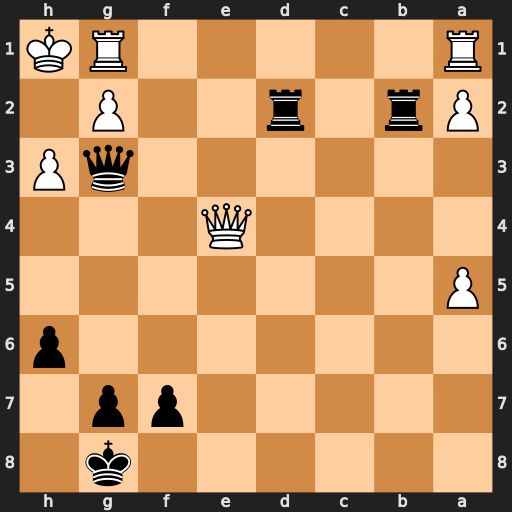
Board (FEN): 6k1/5pp1/7p/P7/4Q3/6qP/Pr1r2P1/R5RK
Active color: b
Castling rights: -
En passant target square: -
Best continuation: Qxh3+ gxh3 Rh2#